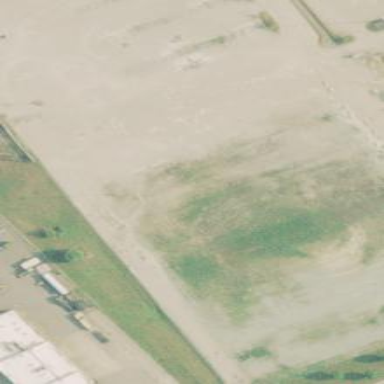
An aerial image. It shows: Parking area with unpaved surface.